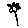
Label: flower